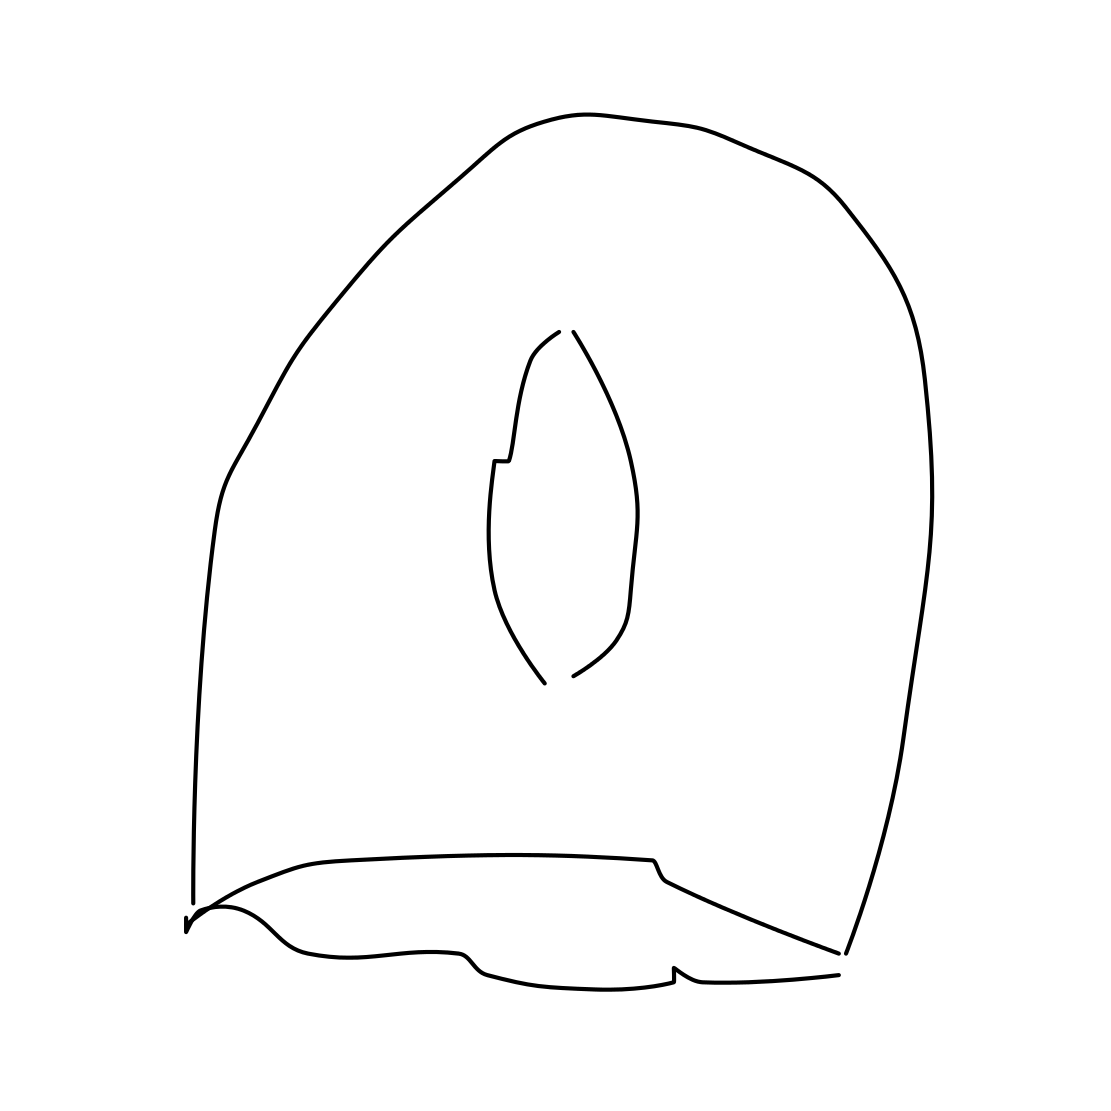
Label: crown